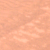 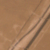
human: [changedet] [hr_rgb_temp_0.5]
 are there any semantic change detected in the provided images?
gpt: Some roads have been built in the desert.